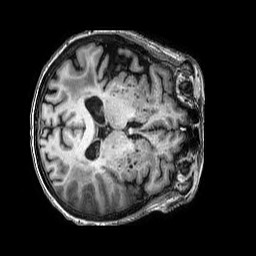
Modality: T1w
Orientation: axial
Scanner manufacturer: philips
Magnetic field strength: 3 T
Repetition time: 0.006926 s
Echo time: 0.003157 s